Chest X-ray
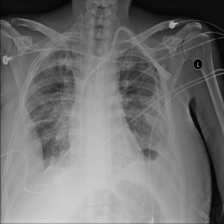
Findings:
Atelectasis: negative
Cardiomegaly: negative
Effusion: positive
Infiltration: positive
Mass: negative
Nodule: negative
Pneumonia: negative
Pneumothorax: positive
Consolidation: negative
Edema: negative
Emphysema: negative
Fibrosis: negative
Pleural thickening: negative
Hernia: negative